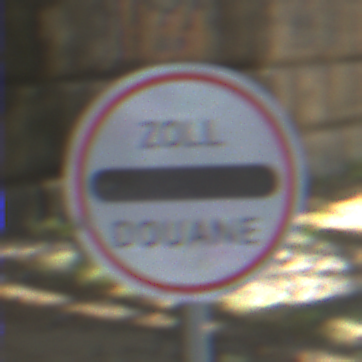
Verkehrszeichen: Zollstelle
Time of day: Midday
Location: Outdoor (Urban)
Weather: Clear
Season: NotSpecified
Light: Natural